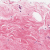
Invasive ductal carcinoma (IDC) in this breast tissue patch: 0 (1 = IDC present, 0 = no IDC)